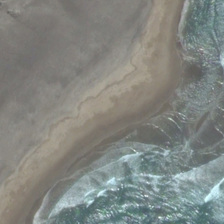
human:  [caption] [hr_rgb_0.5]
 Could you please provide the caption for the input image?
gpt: yellow beach is next to a piece of light blue ocean .

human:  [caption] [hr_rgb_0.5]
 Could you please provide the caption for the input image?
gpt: this is a beach and the water is just like sapphire .

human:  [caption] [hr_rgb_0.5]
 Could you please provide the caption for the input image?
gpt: yellow beach is next to a piece of light blue ocean .

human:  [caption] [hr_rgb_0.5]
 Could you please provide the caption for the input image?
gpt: the ground is brown and the water is blue .

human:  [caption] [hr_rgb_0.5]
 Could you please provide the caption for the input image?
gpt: this is a beach and the water is just like sapphire .